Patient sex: M
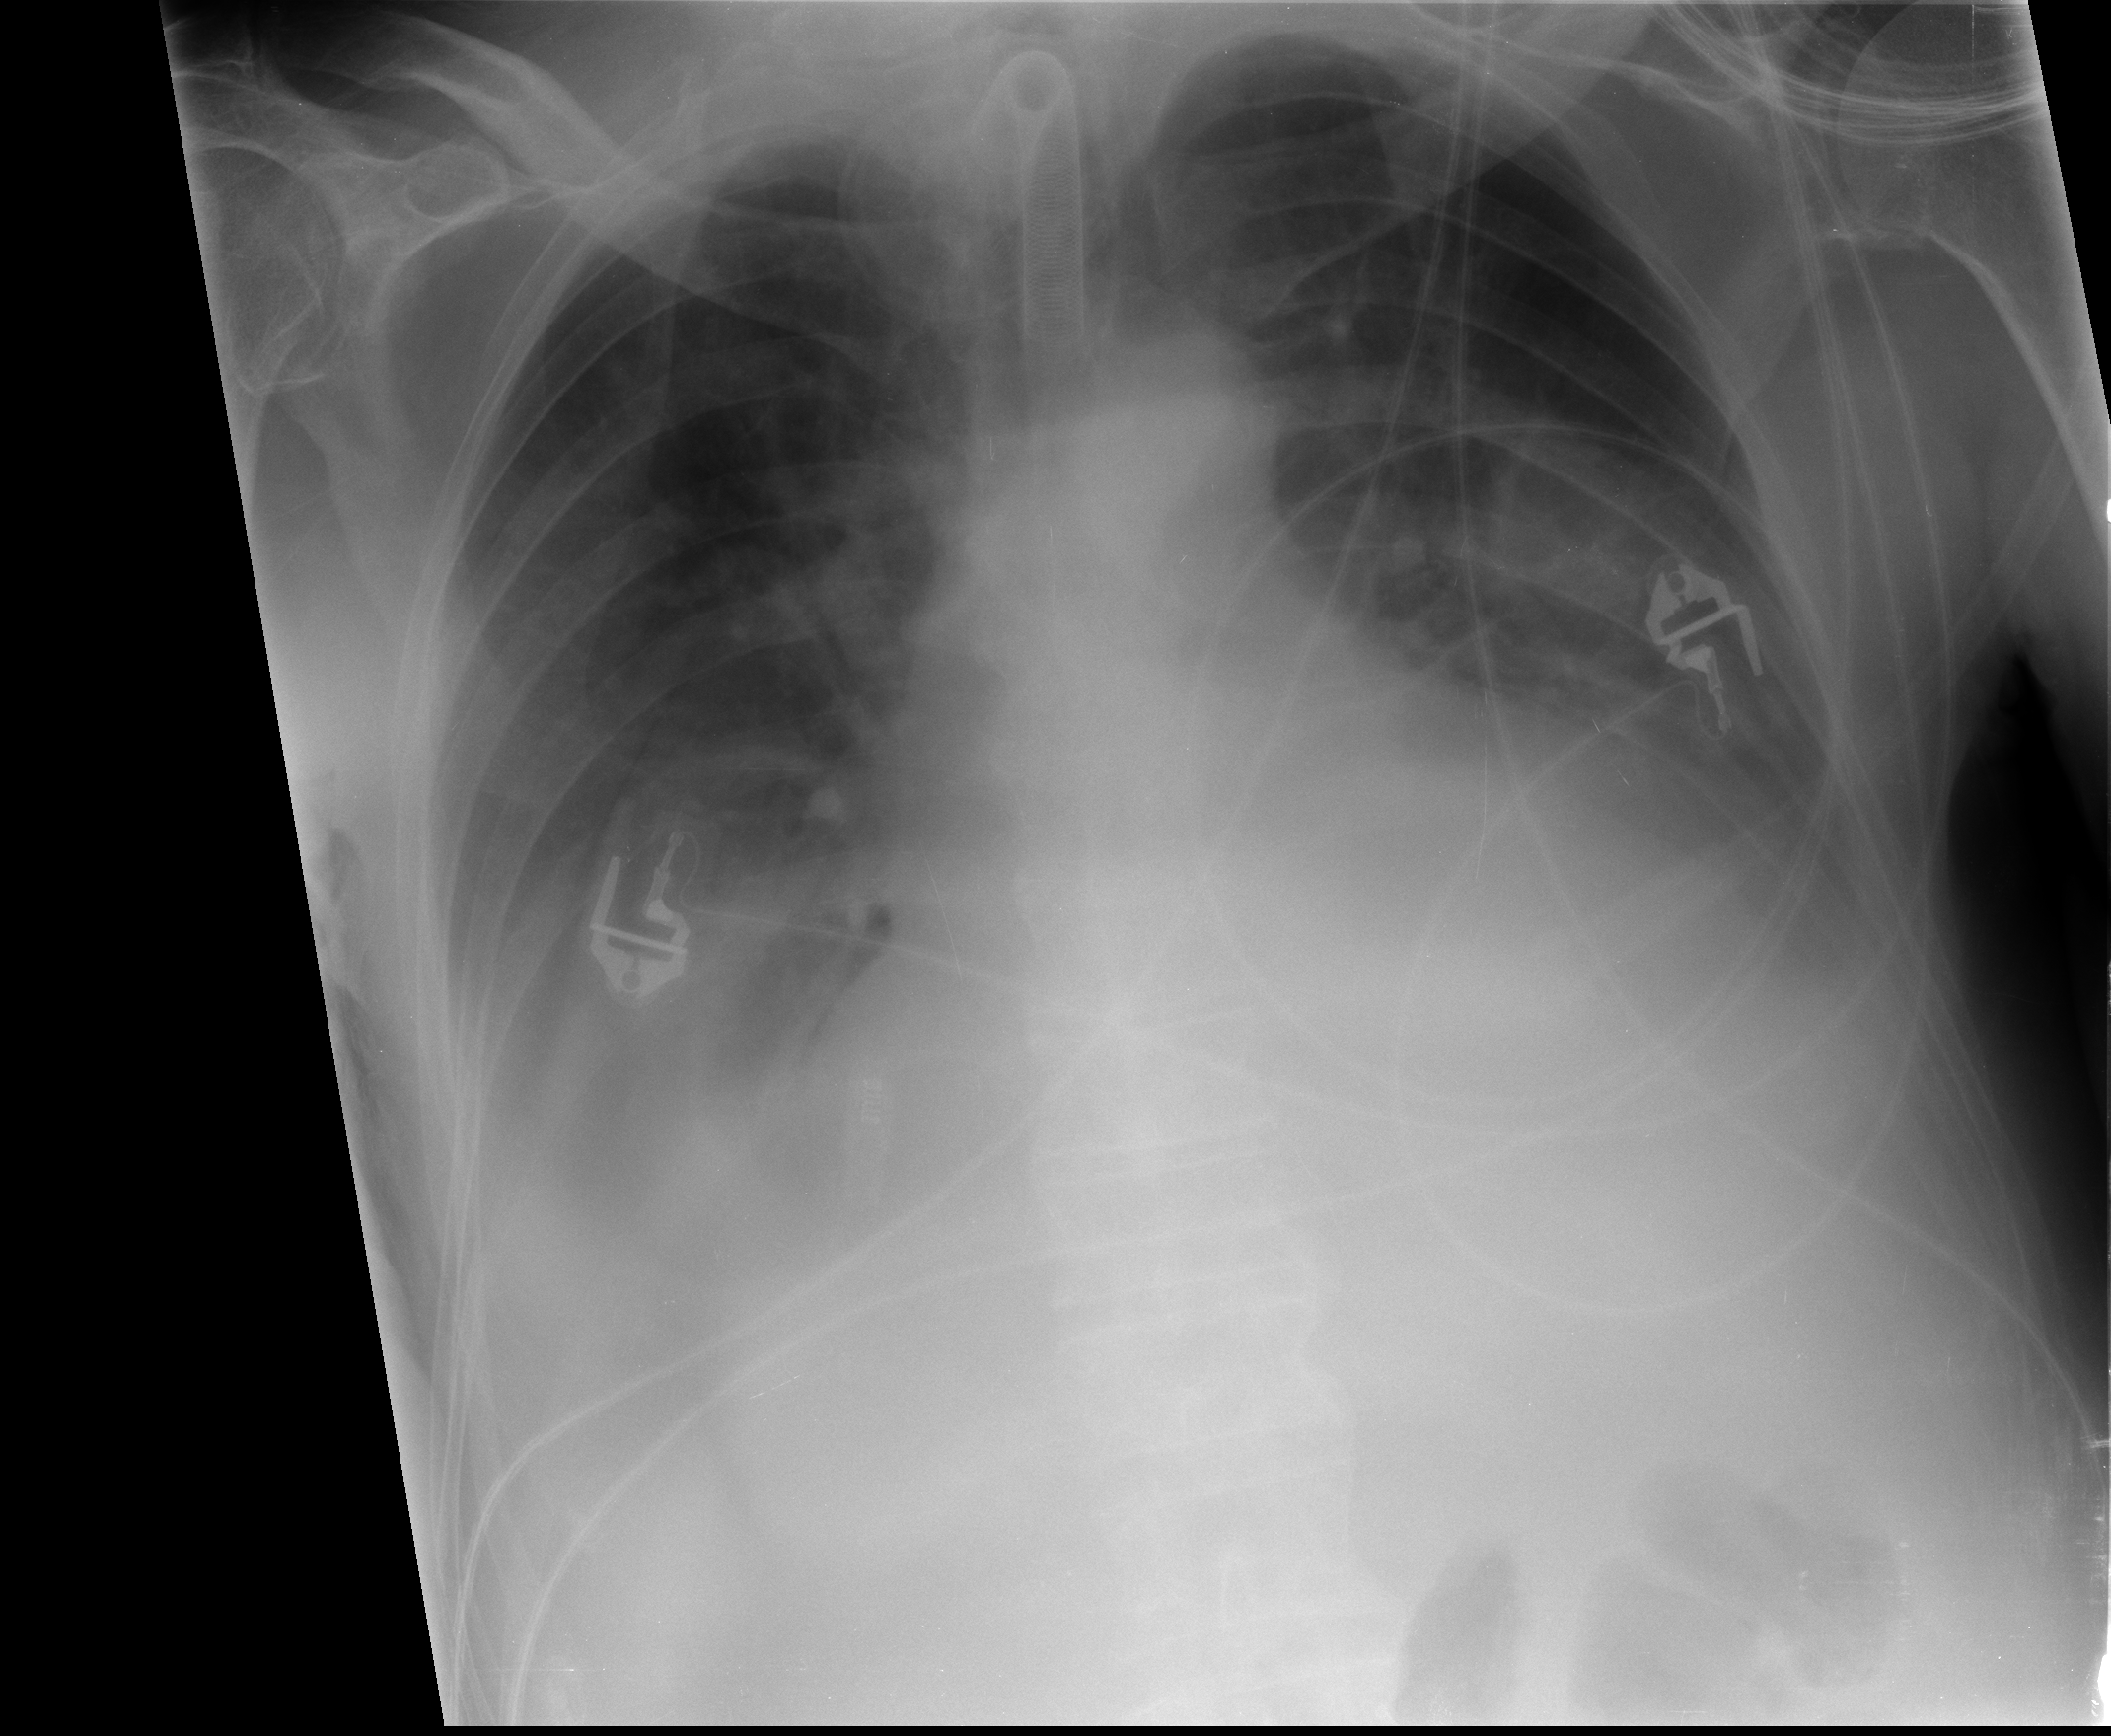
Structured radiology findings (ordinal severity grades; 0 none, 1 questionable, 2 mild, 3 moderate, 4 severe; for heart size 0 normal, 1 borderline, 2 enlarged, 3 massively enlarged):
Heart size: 3
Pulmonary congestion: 0
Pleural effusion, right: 3
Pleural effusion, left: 2
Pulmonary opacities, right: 2
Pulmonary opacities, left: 0
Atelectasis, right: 3
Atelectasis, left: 2